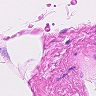
Metastatic tissue present: no